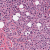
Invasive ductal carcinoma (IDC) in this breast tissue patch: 1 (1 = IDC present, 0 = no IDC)